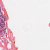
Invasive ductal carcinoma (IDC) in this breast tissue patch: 0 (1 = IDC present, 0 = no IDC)